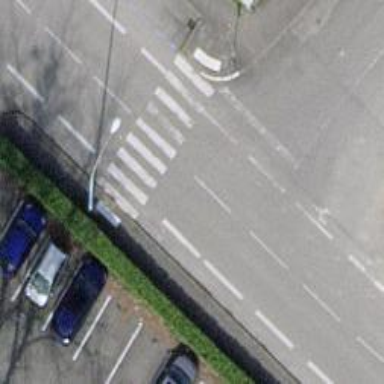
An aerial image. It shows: Uncontrolled crossing on the road.